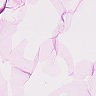
Metastatic tissue present: no